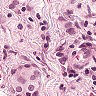
Metastatic tissue present: yes